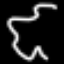
Label: squiggle